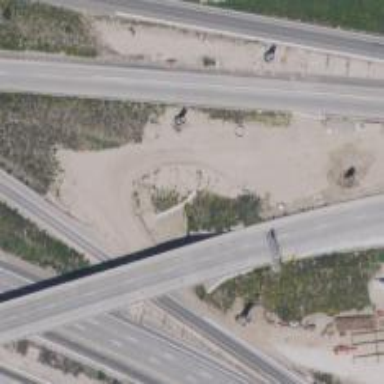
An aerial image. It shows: Motorway junction.